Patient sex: M
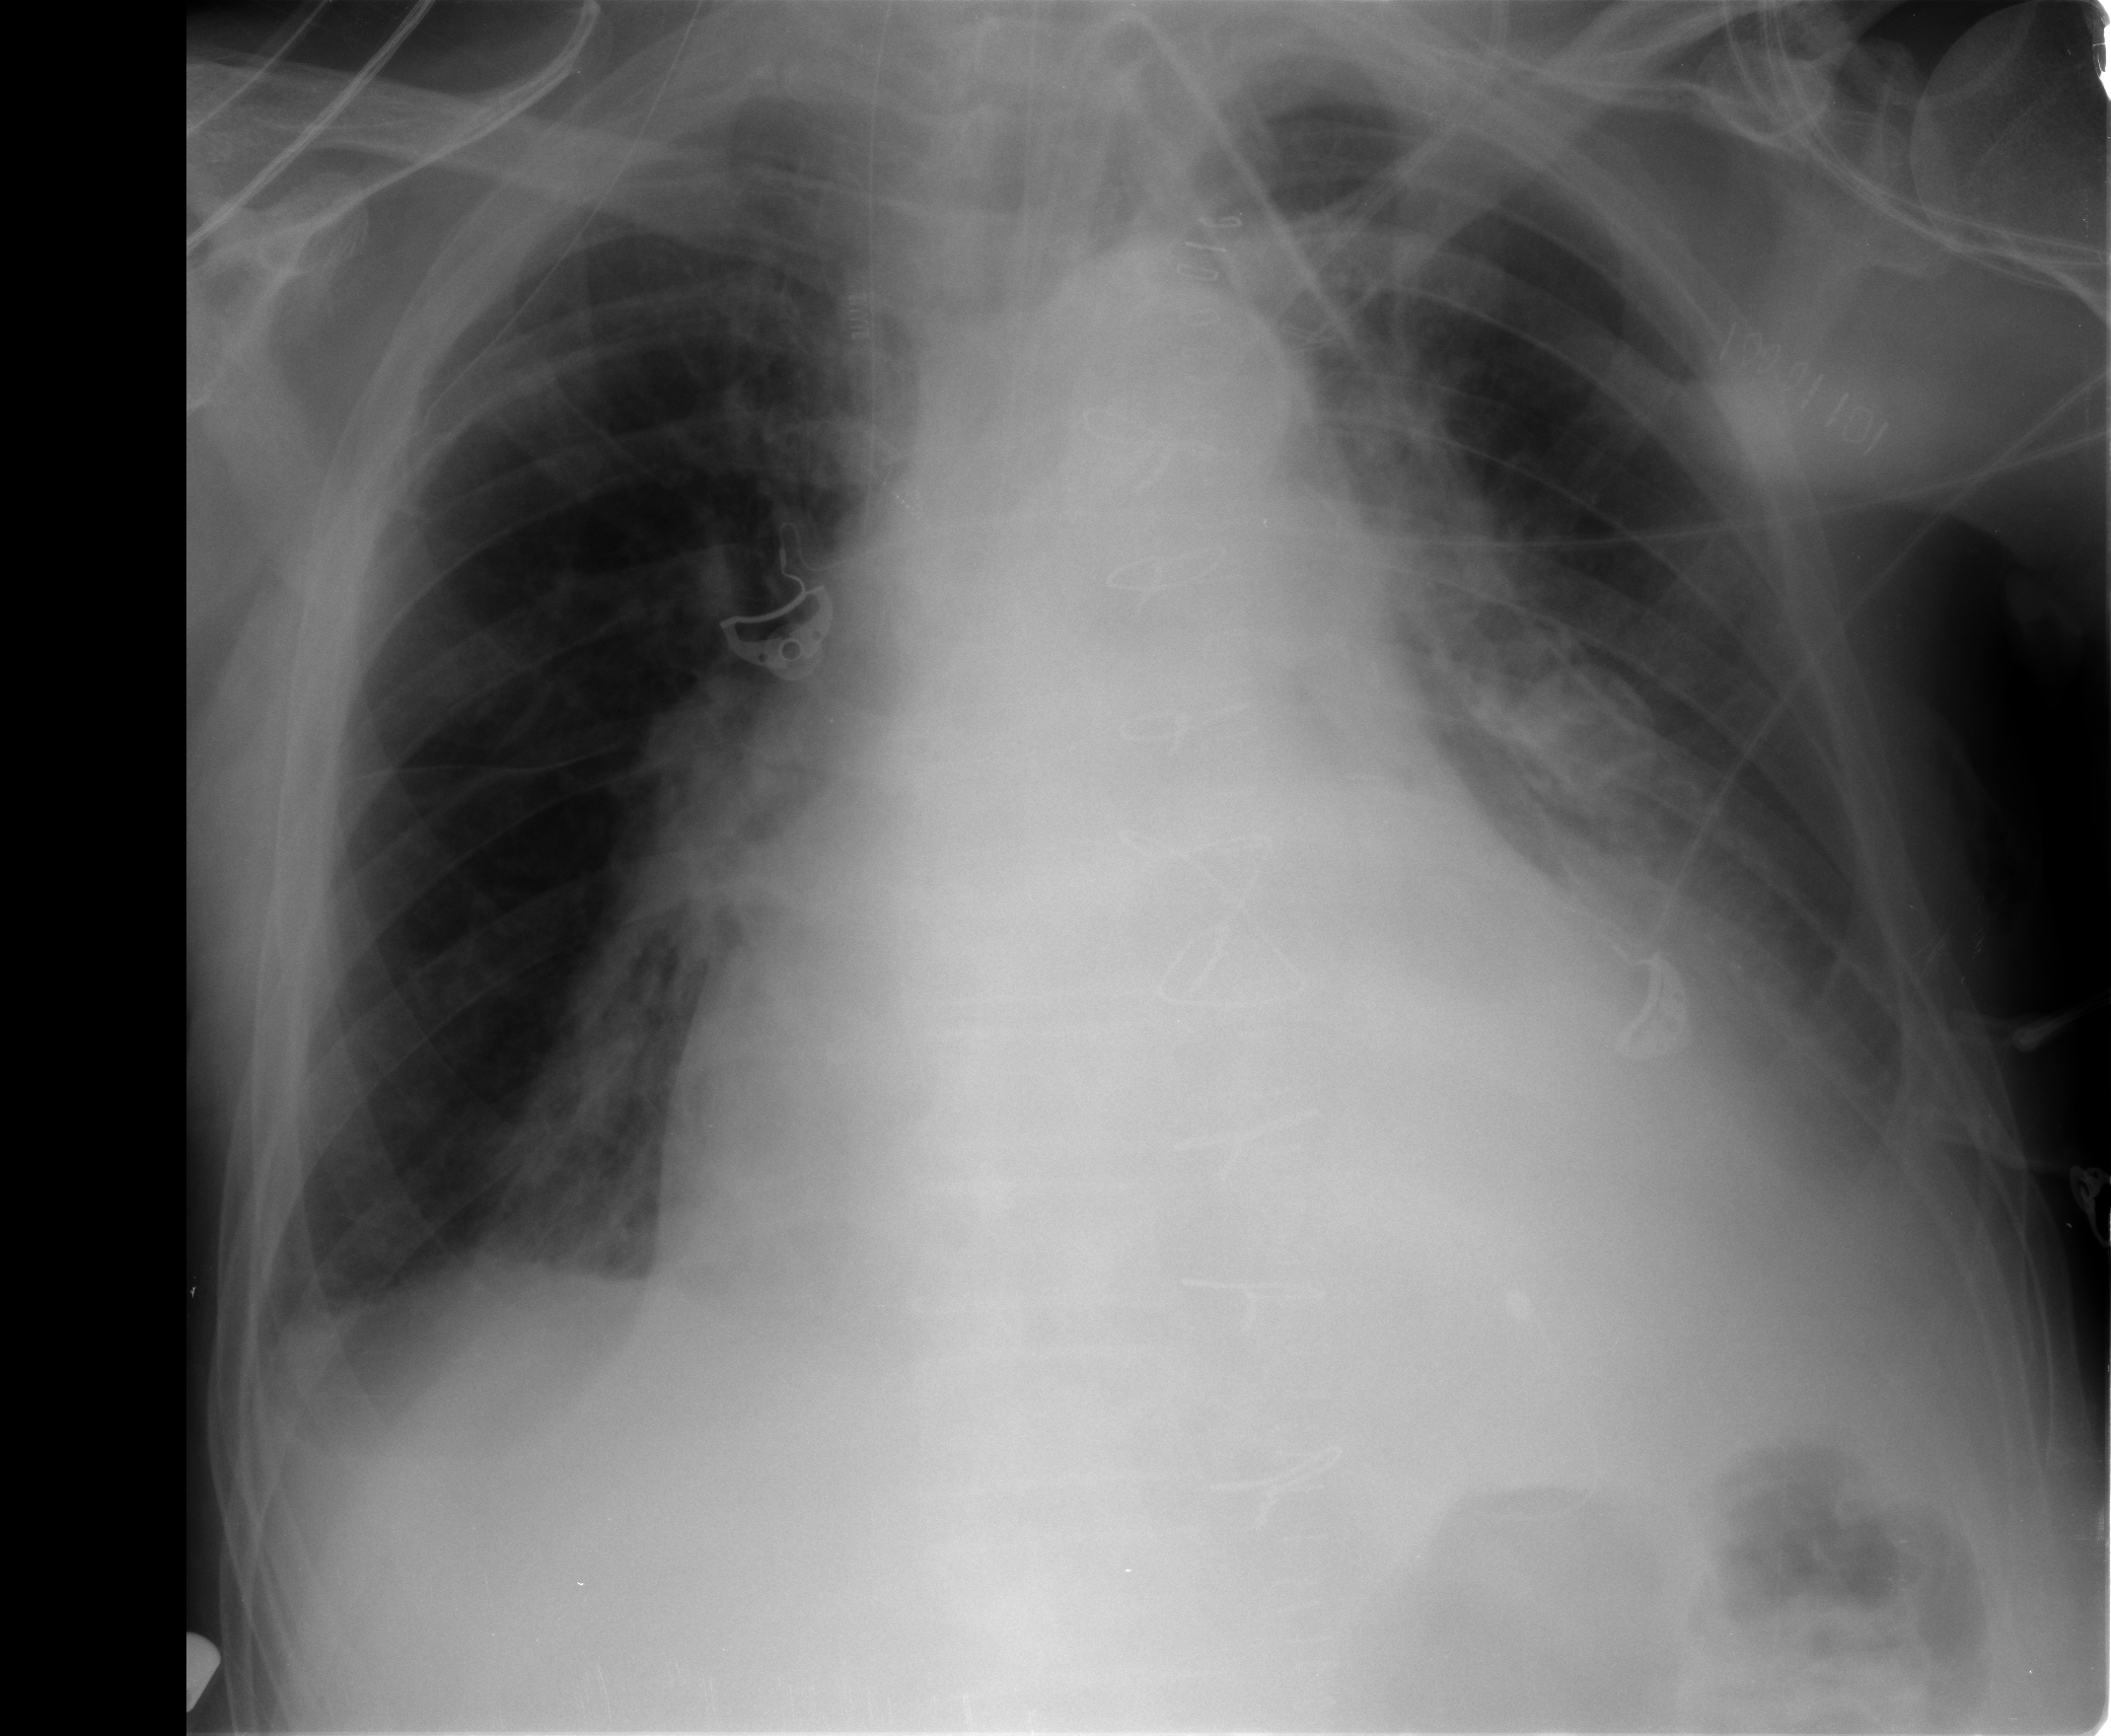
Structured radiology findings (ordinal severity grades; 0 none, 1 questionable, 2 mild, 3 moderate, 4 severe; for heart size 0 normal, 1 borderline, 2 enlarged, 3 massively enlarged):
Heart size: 3
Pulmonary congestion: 1
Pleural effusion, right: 1
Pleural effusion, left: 2
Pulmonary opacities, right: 0
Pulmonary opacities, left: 0
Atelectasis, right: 1
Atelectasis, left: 2